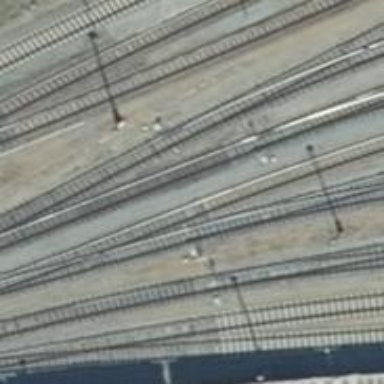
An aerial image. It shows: Railway switch.